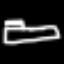
Label: bed